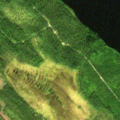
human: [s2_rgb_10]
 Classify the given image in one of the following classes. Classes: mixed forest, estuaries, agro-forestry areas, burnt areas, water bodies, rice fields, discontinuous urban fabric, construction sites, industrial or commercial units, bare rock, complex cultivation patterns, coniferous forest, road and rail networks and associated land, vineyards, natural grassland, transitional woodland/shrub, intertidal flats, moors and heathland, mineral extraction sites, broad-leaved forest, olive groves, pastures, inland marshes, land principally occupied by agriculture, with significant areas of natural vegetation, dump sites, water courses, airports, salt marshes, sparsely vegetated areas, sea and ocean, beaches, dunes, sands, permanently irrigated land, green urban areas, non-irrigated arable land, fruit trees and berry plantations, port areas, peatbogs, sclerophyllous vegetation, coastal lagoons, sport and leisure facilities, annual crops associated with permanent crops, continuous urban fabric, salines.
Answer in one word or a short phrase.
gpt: coniferous forest, transitional woodland/shrub, peatbogs, water bodies